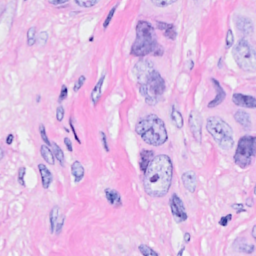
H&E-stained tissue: Breast